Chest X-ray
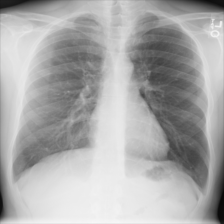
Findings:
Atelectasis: negative
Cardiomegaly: negative
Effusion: negative
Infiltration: negative
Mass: negative
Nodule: negative
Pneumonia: negative
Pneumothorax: negative
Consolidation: negative
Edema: negative
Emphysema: negative
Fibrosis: negative
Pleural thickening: negative
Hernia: negative